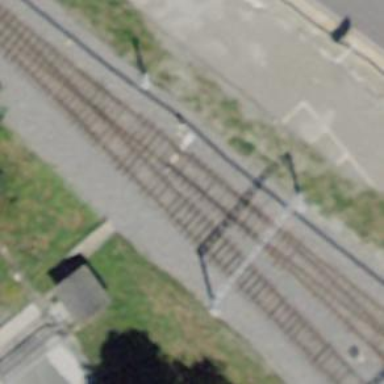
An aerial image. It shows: Railway switch.